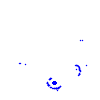
Particle: electron